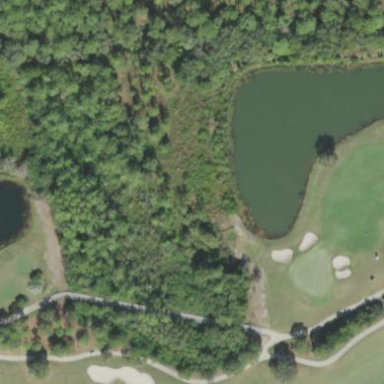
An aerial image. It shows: Area with grass used as rough in golf course.